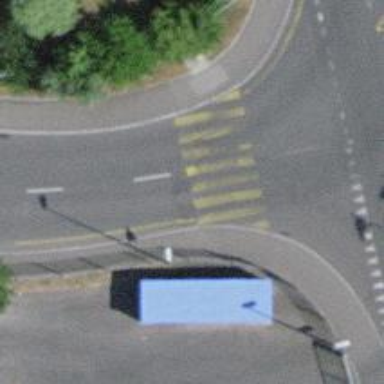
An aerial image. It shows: Asphalt sidewalk along the footway.